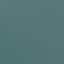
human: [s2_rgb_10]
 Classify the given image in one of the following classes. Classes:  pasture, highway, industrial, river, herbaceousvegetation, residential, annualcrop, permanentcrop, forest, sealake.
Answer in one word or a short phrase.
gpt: SeaLake